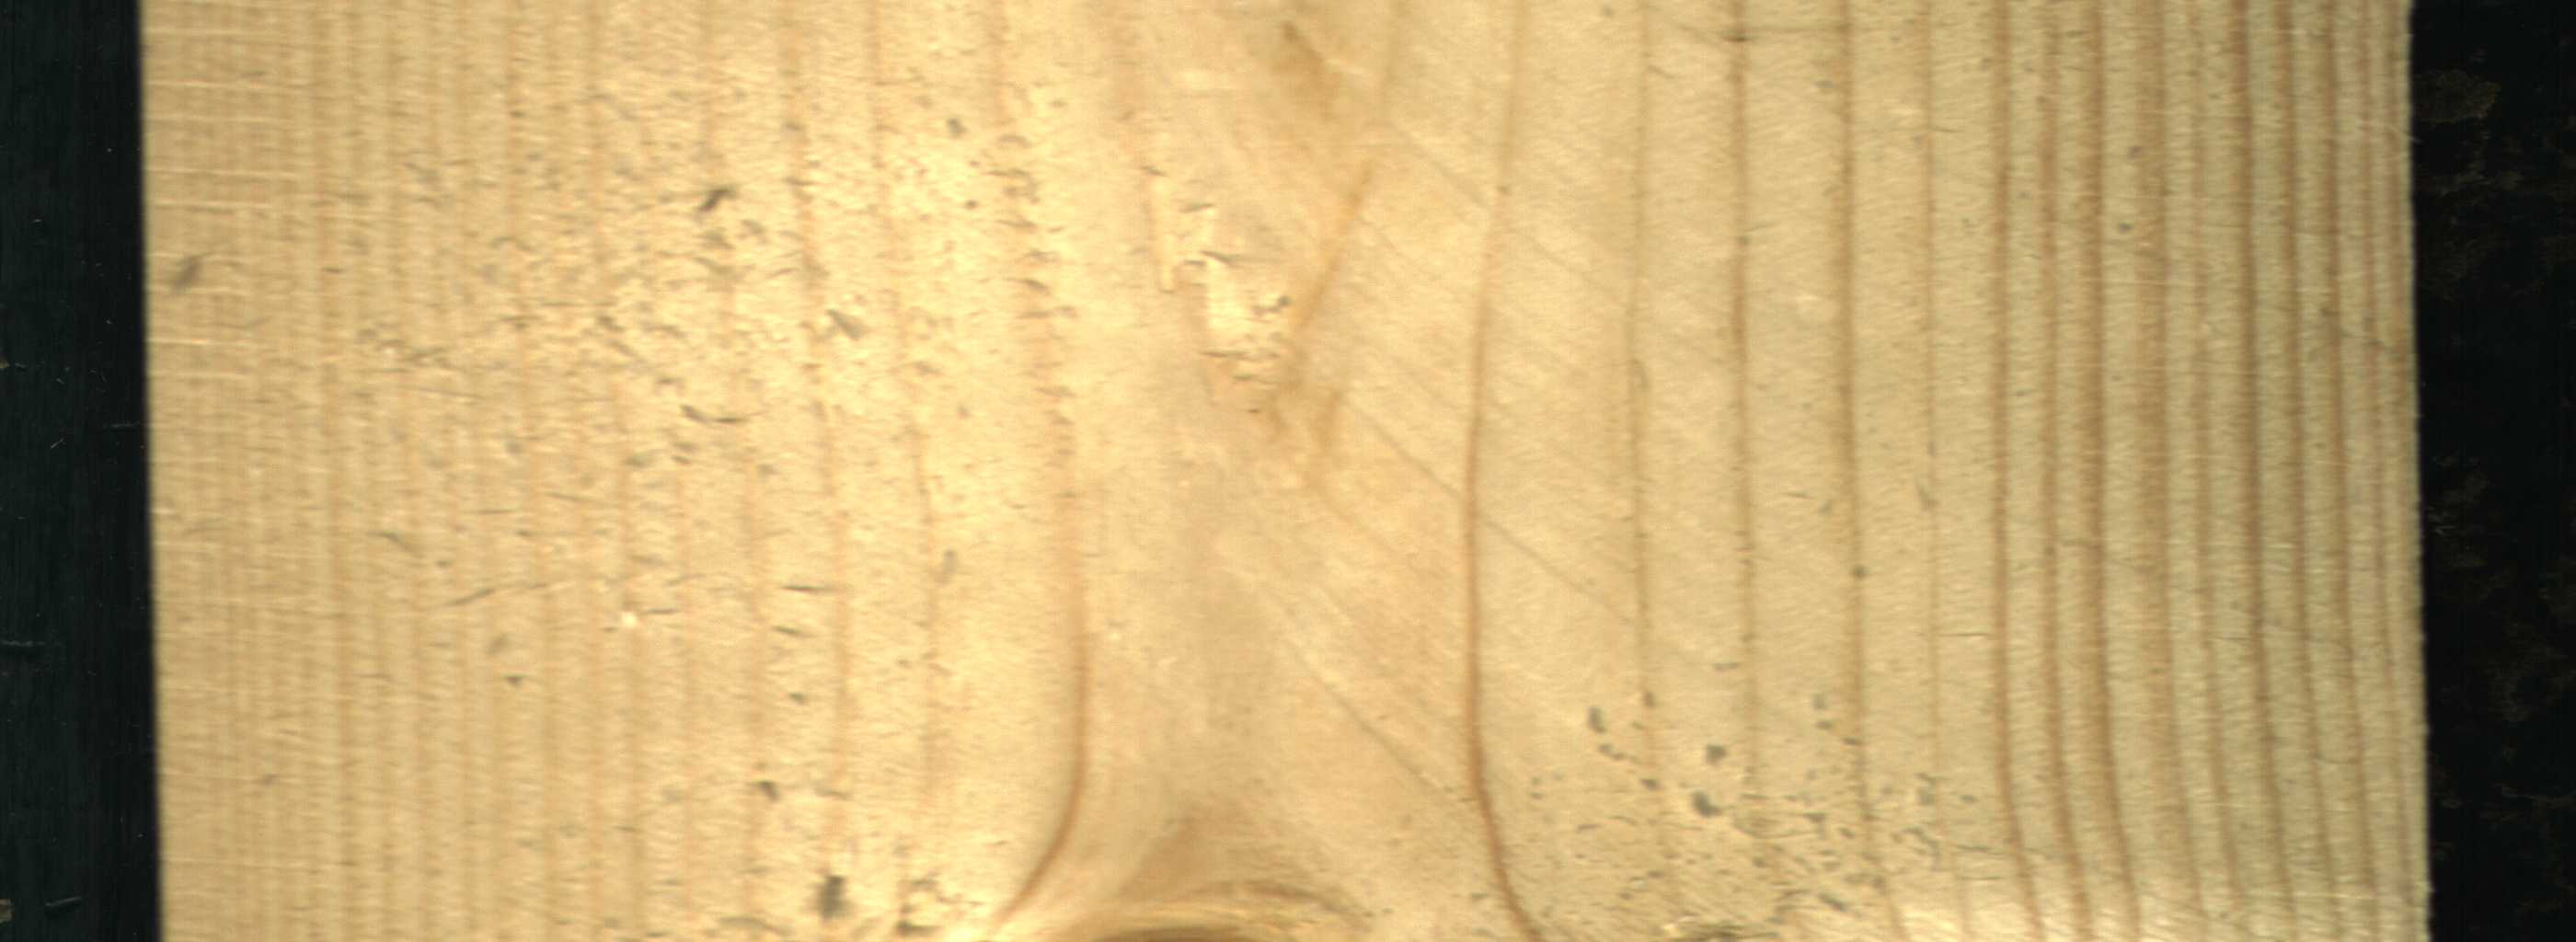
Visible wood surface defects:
Live_Knot